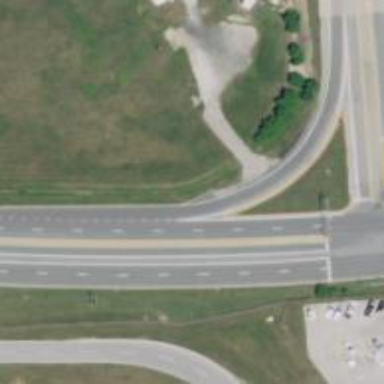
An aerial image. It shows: Asphalt road with primary link designation.